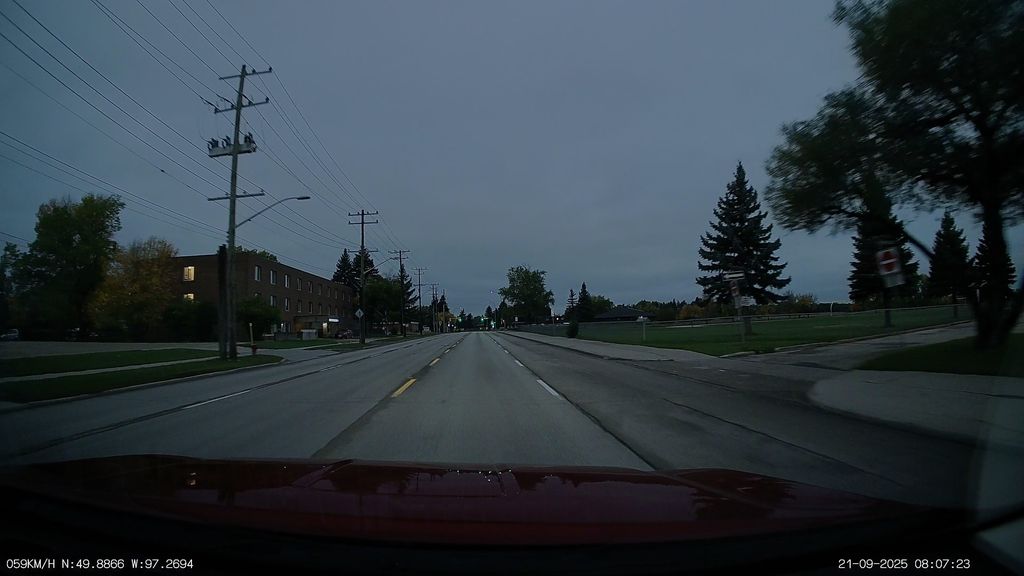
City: winnipeg